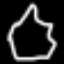
Label: octagon